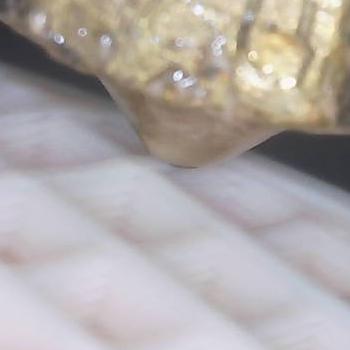
Flow rate: 79%